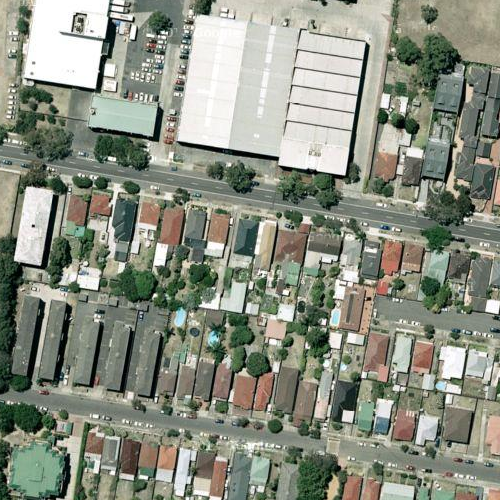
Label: sydney